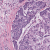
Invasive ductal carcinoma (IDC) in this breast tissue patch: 1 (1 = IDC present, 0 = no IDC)